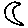
Label: moon